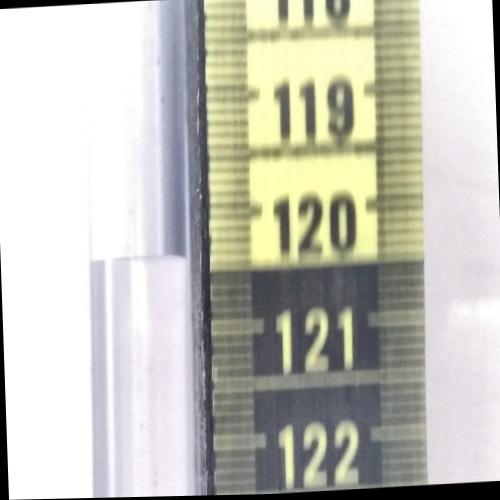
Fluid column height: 120.4 cm